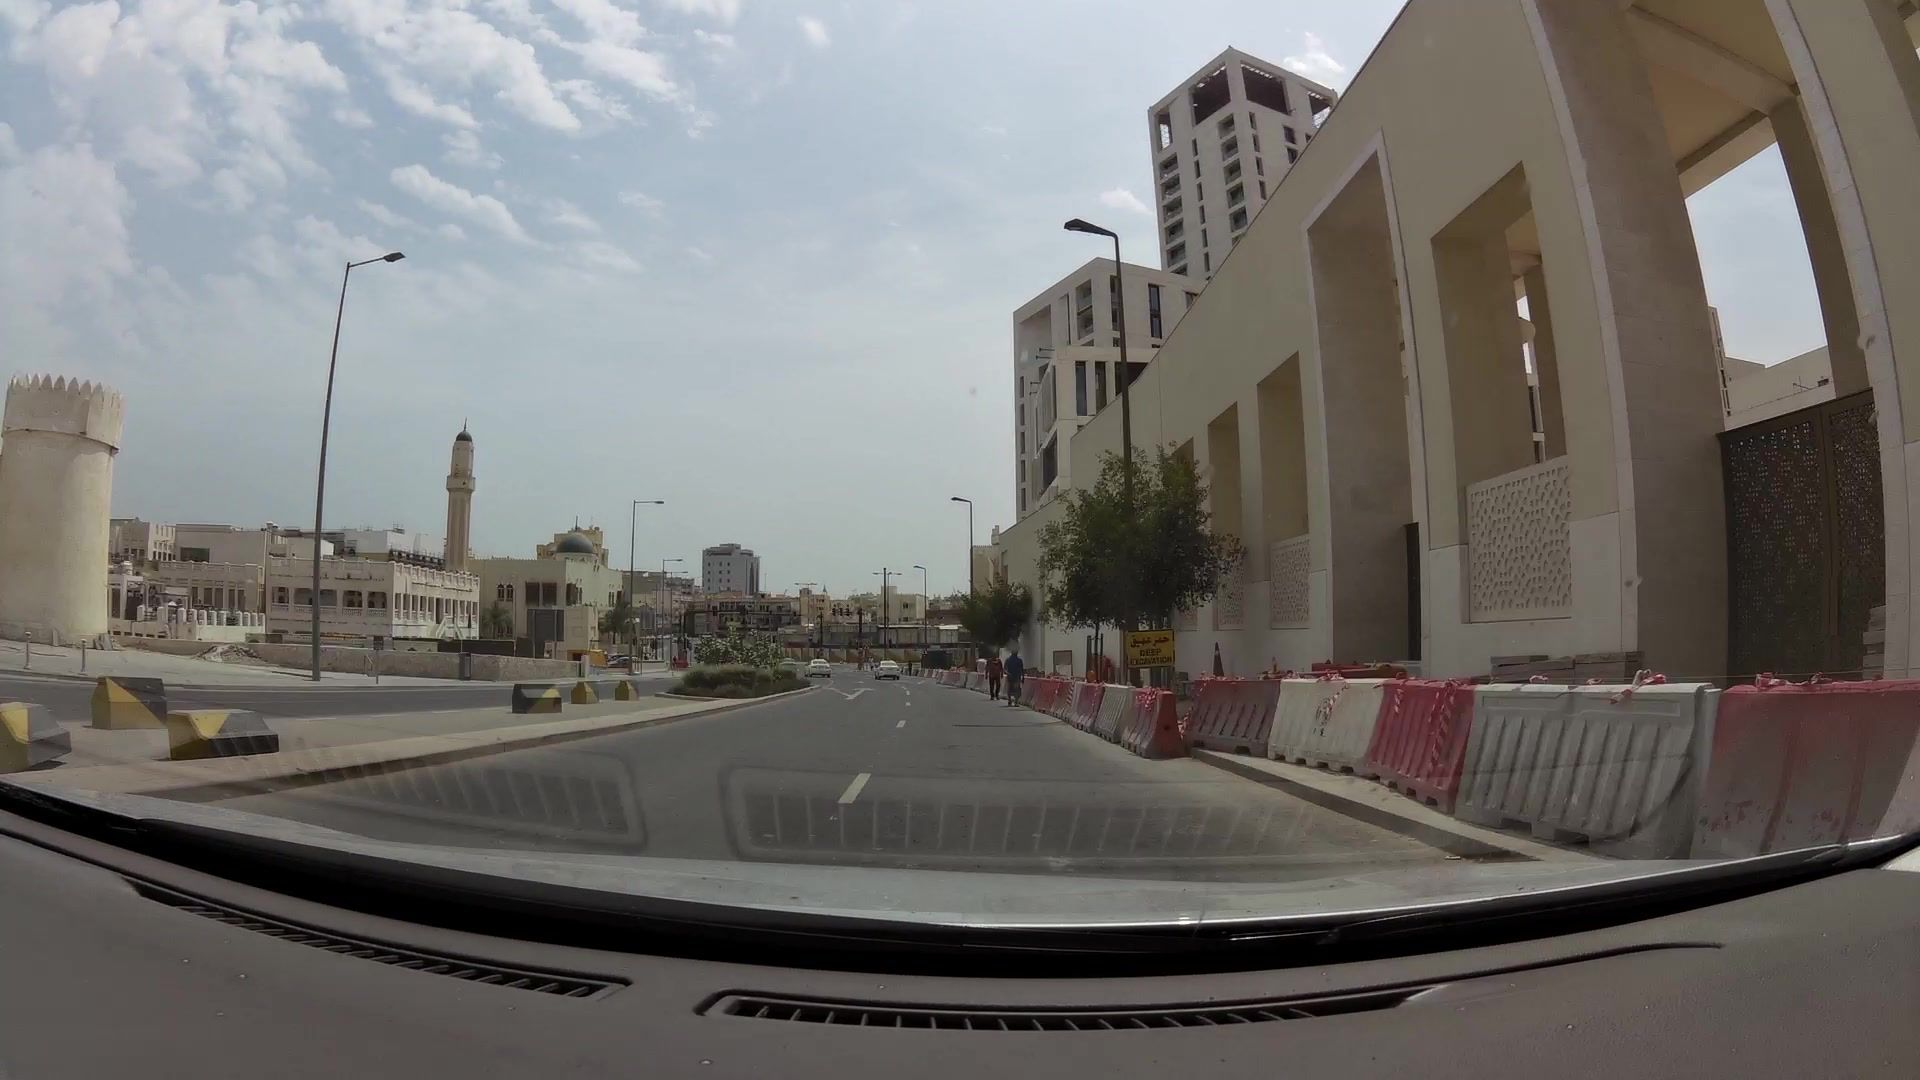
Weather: cloudy
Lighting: day
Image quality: good
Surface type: driving surface
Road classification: tertiary, tertiary_link
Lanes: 2, 1
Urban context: urban centre
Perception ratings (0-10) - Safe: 4.02, Lively: 1.92, Beautiful: 0.69, Boring: 3.63, Depressing: 1.94, Wealthy: 2.94